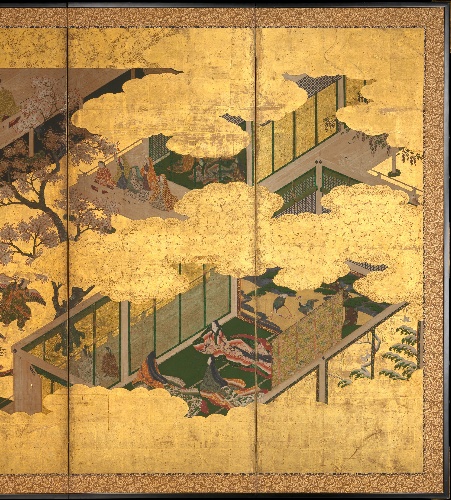
Title: 源氏物語図屏風 (胡蝶)|“Butterflies”
Artist: Tosa Mitsuyoshi
Artist bio: Japanese, 1539–1613
Date: late 16th–early 17th century
Object type: Screen
Classification: Paintings
Medium: Six-panel folding screen; ink, color, gold, and gold leaf on paper
Culture: Japan
Period: Momoyama period (1573–1615)
Dimensions: 65 in. × 12 ft. 3/4 in. (165.1 × 367.7 cm)
Department: Asian Art
Credit line: Mary Griggs Burke Collection, Gift of the Mary and Jackson Burke Foundation, 2015
Accession year: 2015
Repository: Metropolitan Museum of Art, New York, NY
Tags: Men|Women|Trees|Boats